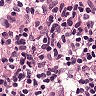
Metastatic tissue present: no